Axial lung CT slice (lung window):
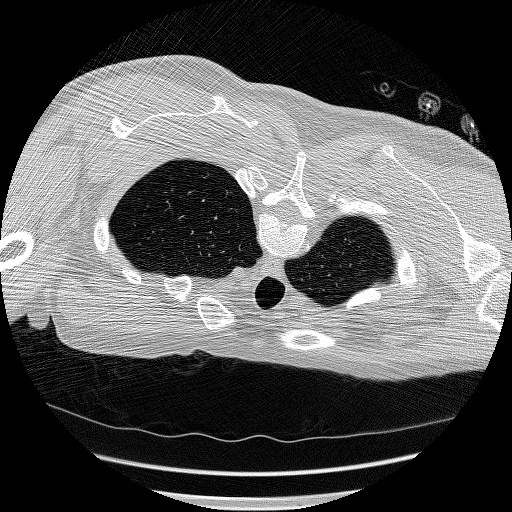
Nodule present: no